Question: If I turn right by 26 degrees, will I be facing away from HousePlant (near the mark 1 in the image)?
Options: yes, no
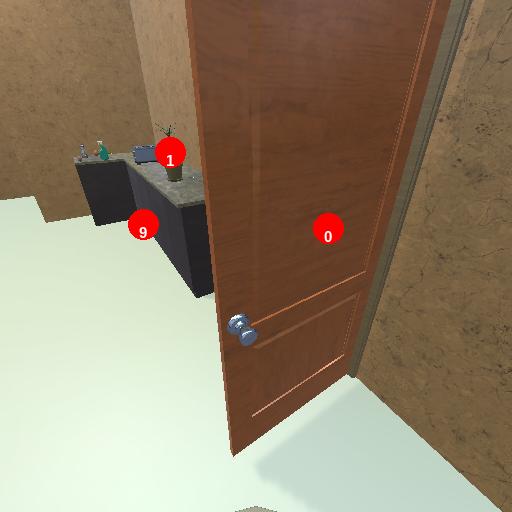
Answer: yes